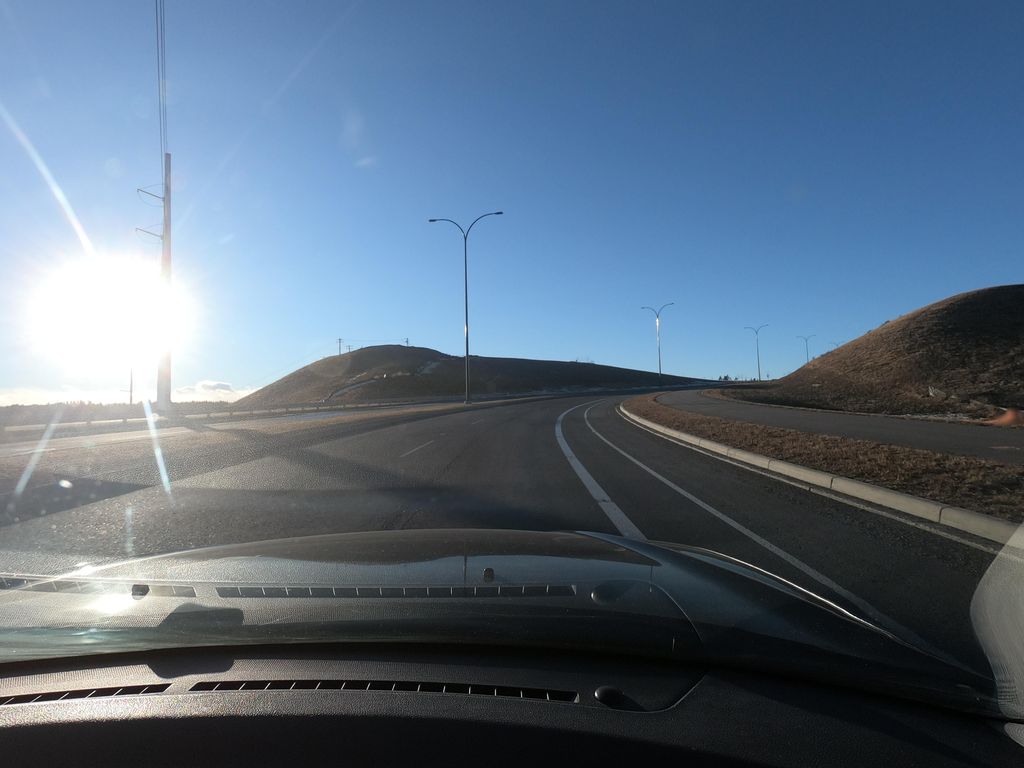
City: calgary